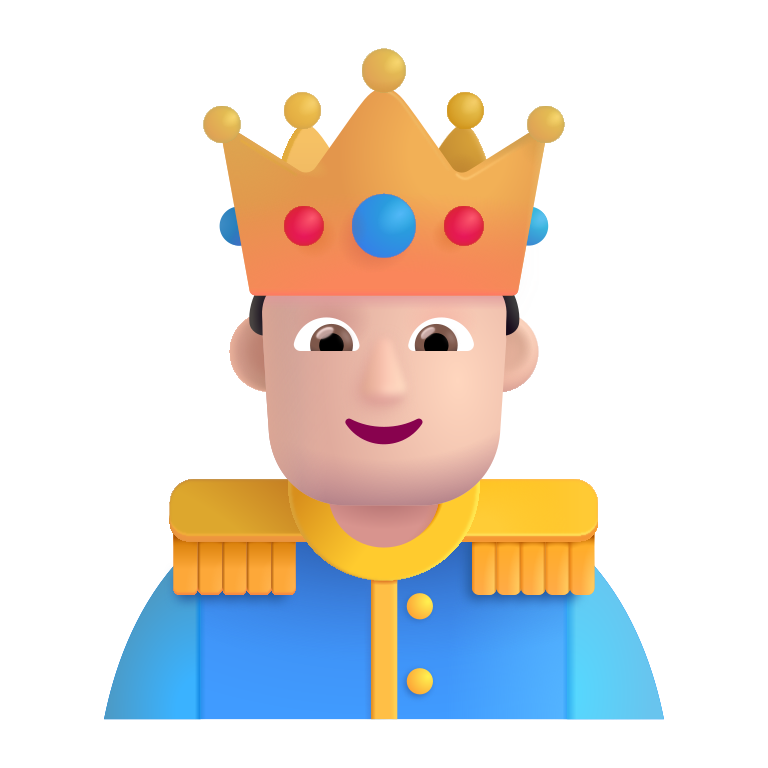
prince color light